Question: I'm finishing a C project for class due tomorrow at 11pm and the last part is giving me some problems. I set up a tree on a whiteboard so that I could have the correct logic, but actually implementing it is proving a bit more difficult than I initially imagined.
The assignment for this part of the project is
> The char_game function allows the user to try to guess the value that is passed as a parameter. The prompt (which should be exactly "letter?" will be printed each time the user is asked to type a new value. If the user types a character that is not alphabetic, the function responds by printing the line "not alphabetic". If the user types a character that is the wrong case (upper case when a lower case was expected or vice versa), the function responds by printing the line "wrong case". If the user guesses a value that is too high (later in the alphabet)
the program responds with "too high", and if the
user guesses a value that is lower than the value of the
parameter, the program responds with "too low".
If the user has tried to guess MAX_GUESSES times, and
has still not guessed the value, the function
returns a 0 to the caller.
If the user guesses the correct value, the function
returns a 1 to the caller.
*/int char_game(char correct_char);
The tree I made for the logic is here:
The function that I have created so far is as follows:
'''
int char_game(char correct_char)
{
char ch;
int count;
int return_num;
for (count=0;count<=MAX_GUESSES;count++)
{
do
{
printf("letter?");
scanf("%c", &ch);
}
while ((ch <= 'A' || ch >= 'z') || (ch > 'Z' && ch < 'a'));
if ((ch < 'A') || (ch > 'Z' && ch < 'a') || (ch > 'z'))
{
printf("not alphabetic
");
}
else
{
break;
}
if ((ch >= 'A' && ch <= 'Z') && (correct_char >= 'a' && correct_char <= 'z'))
{
printf("wrong case
");
}
else if ((ch >= 'a' && ch <= 'z') && (correct_char >= 'A' && correct_char <= 'Z'))
{
printf("wrong case
");
}
else
{
break;
}
if (correct_char > ch)
{
printf("too low
");
}
else if (correct_char < ch)
{
printf("too high
");
}
else
{
break;
}
}
if (correct_char == ch)
{
return_num = 1;
}
else if (count == MAX_GUESSES);
{
return_num = 0;
}
else if (correct_char < ch)
{
printf("too high
");
}
else
{
break;
}
}
if (correct_char == ch)
{
return_num = 1;
}
else if (count == MAX_GUESSES);
{
return_num = 0;
}
return return_num;
}
'''
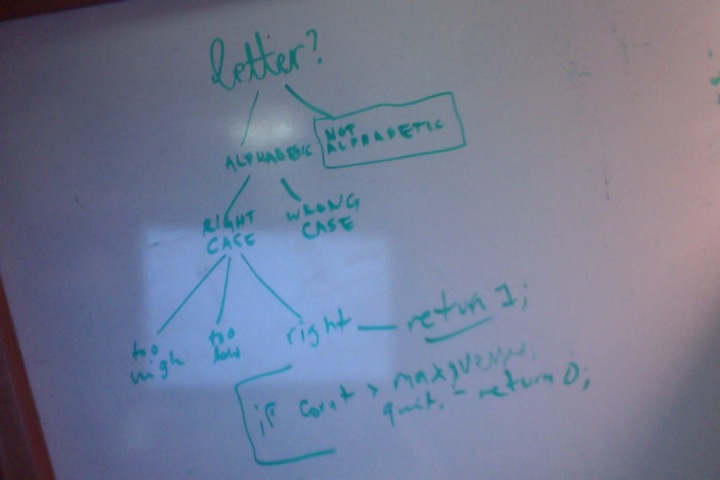
Answer: Since you indicated you're having trouble writing out the logic to implement this, I would try this approach: think about what your program needs to do according to the assignment and try to write up the steps in plain english.
For example:
1. Get a letter from the user.
2. Is the letter correct? return 1 if it is.
3. Is the case wrong? print some message to the user.
4. If we get to this step, we know capitalization is the same but the answer is incorrect. So check if it's lower. Print something for this scenario if it is.
5. At this point it's not lower so the only possibility left is higher. Print something for this scenario.
6. Do we have any more guesses left? If we do jump back to step 1. Otherwise proceed to next step.
7. We've exhausted all our guesses and we didn't guess correctly. So return 0.
Once you've worked out the steps and it's clear in your head take the pseudo-code written and paste it into your function as a comment. Try to implement each of the steps you've written.
If a particular step appears complicated or involved, write it as a separate function and call that. For example, you might write 'Inputletter' to handle step 1. In it you can check that the user entered something sensible like a letter and it would keep prompting the user if its not. When that function returns you the user entered a letter and not something bogus like a number or symbol.
Lastly, C provides some handy functions that you can use:
- 'toupper'- 'tolower'- 'isalpha'
So your code like:
'''
while ((ch <= 'A' || ch >= 'z') || (ch > 'Z' && ch < 'a'));
if ((ch < 'A') || (ch > 'Z' && ch < 'a') || (ch > 'z'))
'''
turns into the much more readable:
'''
while (!isalpha(ch));
if (!isalpha(ch))
'''